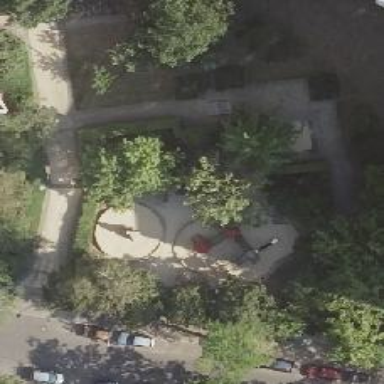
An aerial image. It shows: Playground area for leisure activities on the land.